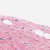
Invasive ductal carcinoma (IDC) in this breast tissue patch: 0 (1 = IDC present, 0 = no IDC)